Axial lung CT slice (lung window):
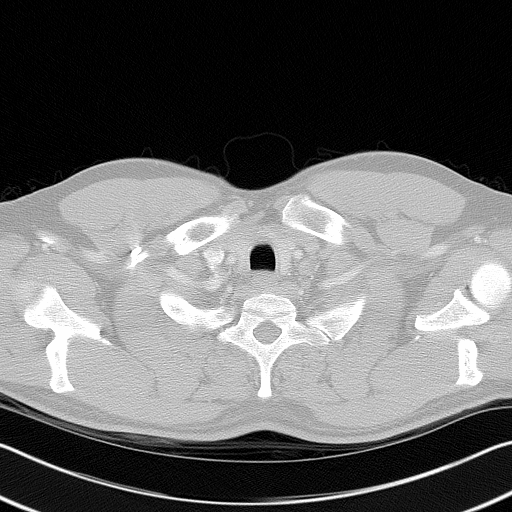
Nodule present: no